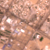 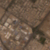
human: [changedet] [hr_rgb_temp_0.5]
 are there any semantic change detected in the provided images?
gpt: The crossroads on the right has been extended.